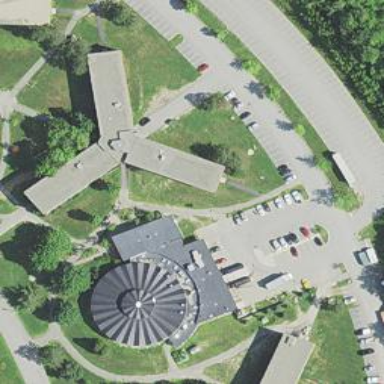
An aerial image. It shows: View of university building.